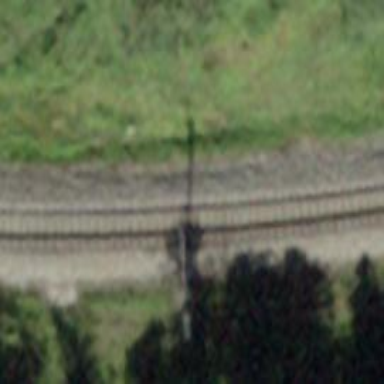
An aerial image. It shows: Narrow-gauge railway with electrified contact line.